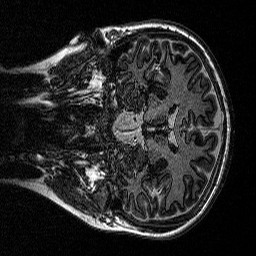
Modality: MP2RAGE
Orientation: coronal
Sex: female
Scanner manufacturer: siemens
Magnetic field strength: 3 T
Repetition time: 5 s
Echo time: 0.00292 s